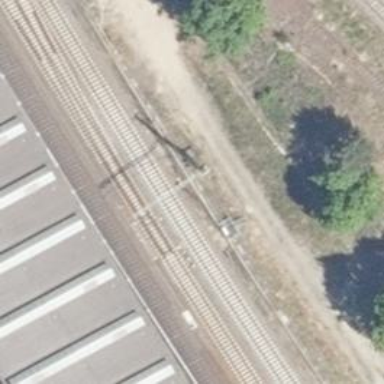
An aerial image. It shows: Railway switch.